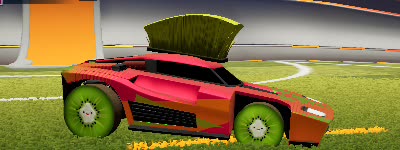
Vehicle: breakout